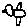
Label: bird